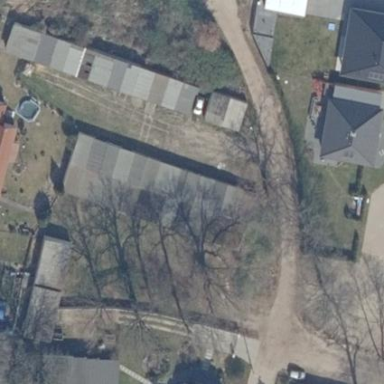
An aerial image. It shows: Group of garages.